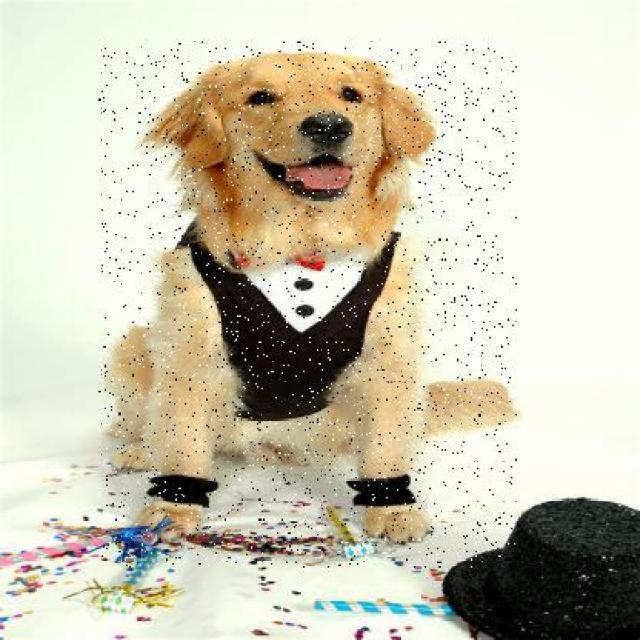
Healthy canine skin — no visible lesions, inflammation, or abnormalities. The skin and coat appear normal.